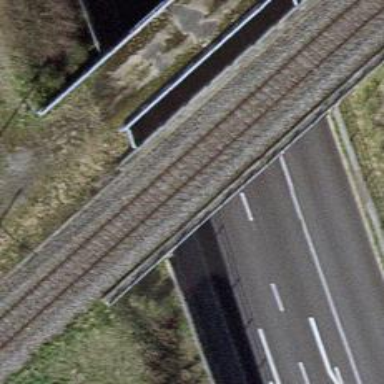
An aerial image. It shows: Single-track railway bridge with electrified contact line.